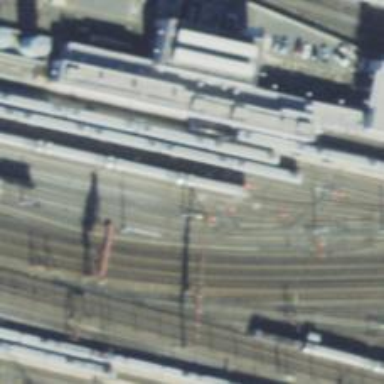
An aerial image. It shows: Railway yard used for servicing trains.